Question: I'm trying to scrape some data using the Spotify API. The code below works and returns a lot of text when I search for the track name 'if i can't'. The beginning of the output from the API prints on my website and looks like this:

It looks like a dictionary except for the funny b' at the start. Also I can't access it like a dictionary. If I try
return raw_data['info']
it throws up an error. Similarly, if I try to find its type (so return type(raw_data) instead of return raw_data), the page comes up blank.
Is there someway to save the output from the data.read() in the form of a dictionary? Using
'''
raw_data = ast.literal_eval(raw_data)
'''
throws up an error.
'''
#!/usr/local/bin/python3.2
# -*- coding: utf-8 -*-
import cherrypy
import numpy as np
import urllib.request
class Root(object):
@cherrypy.expose
def index(self):
a_query = Query()
text = a_query.search()
return '''<html>
Welcome to Spoti.py! %s
</html>''' %text
class Query():
def __init__(self):
self.qstring = '''if i can't'''
def space_to_plus(self):
'''takes the instance var qstring
replaces ' ' with '+'
-----------------------
returns nothing'''
self.qstring = self.qstring.replace(' ', '+')
def search(self):
self.space_to_plus()
url = 'http://ws.spotify.com/search/1/track.json?q=' + self.qstring
data = urllib.request.urlopen(url)
raw_data = data.read()
#return raw_data['info']
#return type(raw_data)
return raw_data
cherrypy.config.update({
'environment': 'production',
'log.screen': False,
'server.socket_host': '127.0.0.1',
'server.socket_port': 15850,
#'tools.encode.on': True,
#'tools.encode.encoding': 'utf-8',
})
cherrypy.config.update({'tools.sessions.on': True})
cherrypy.quickstart(Root())
'''
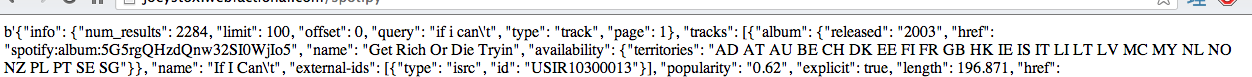
Answer: What you have there is a JSON string. The 'b' at the beginning indicates you are printing a a byte string literal. What you have to do is parse the JSON. Simply do this:
'''
import json
...
info_dict = json.loads(raw_data)
'''